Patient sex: M
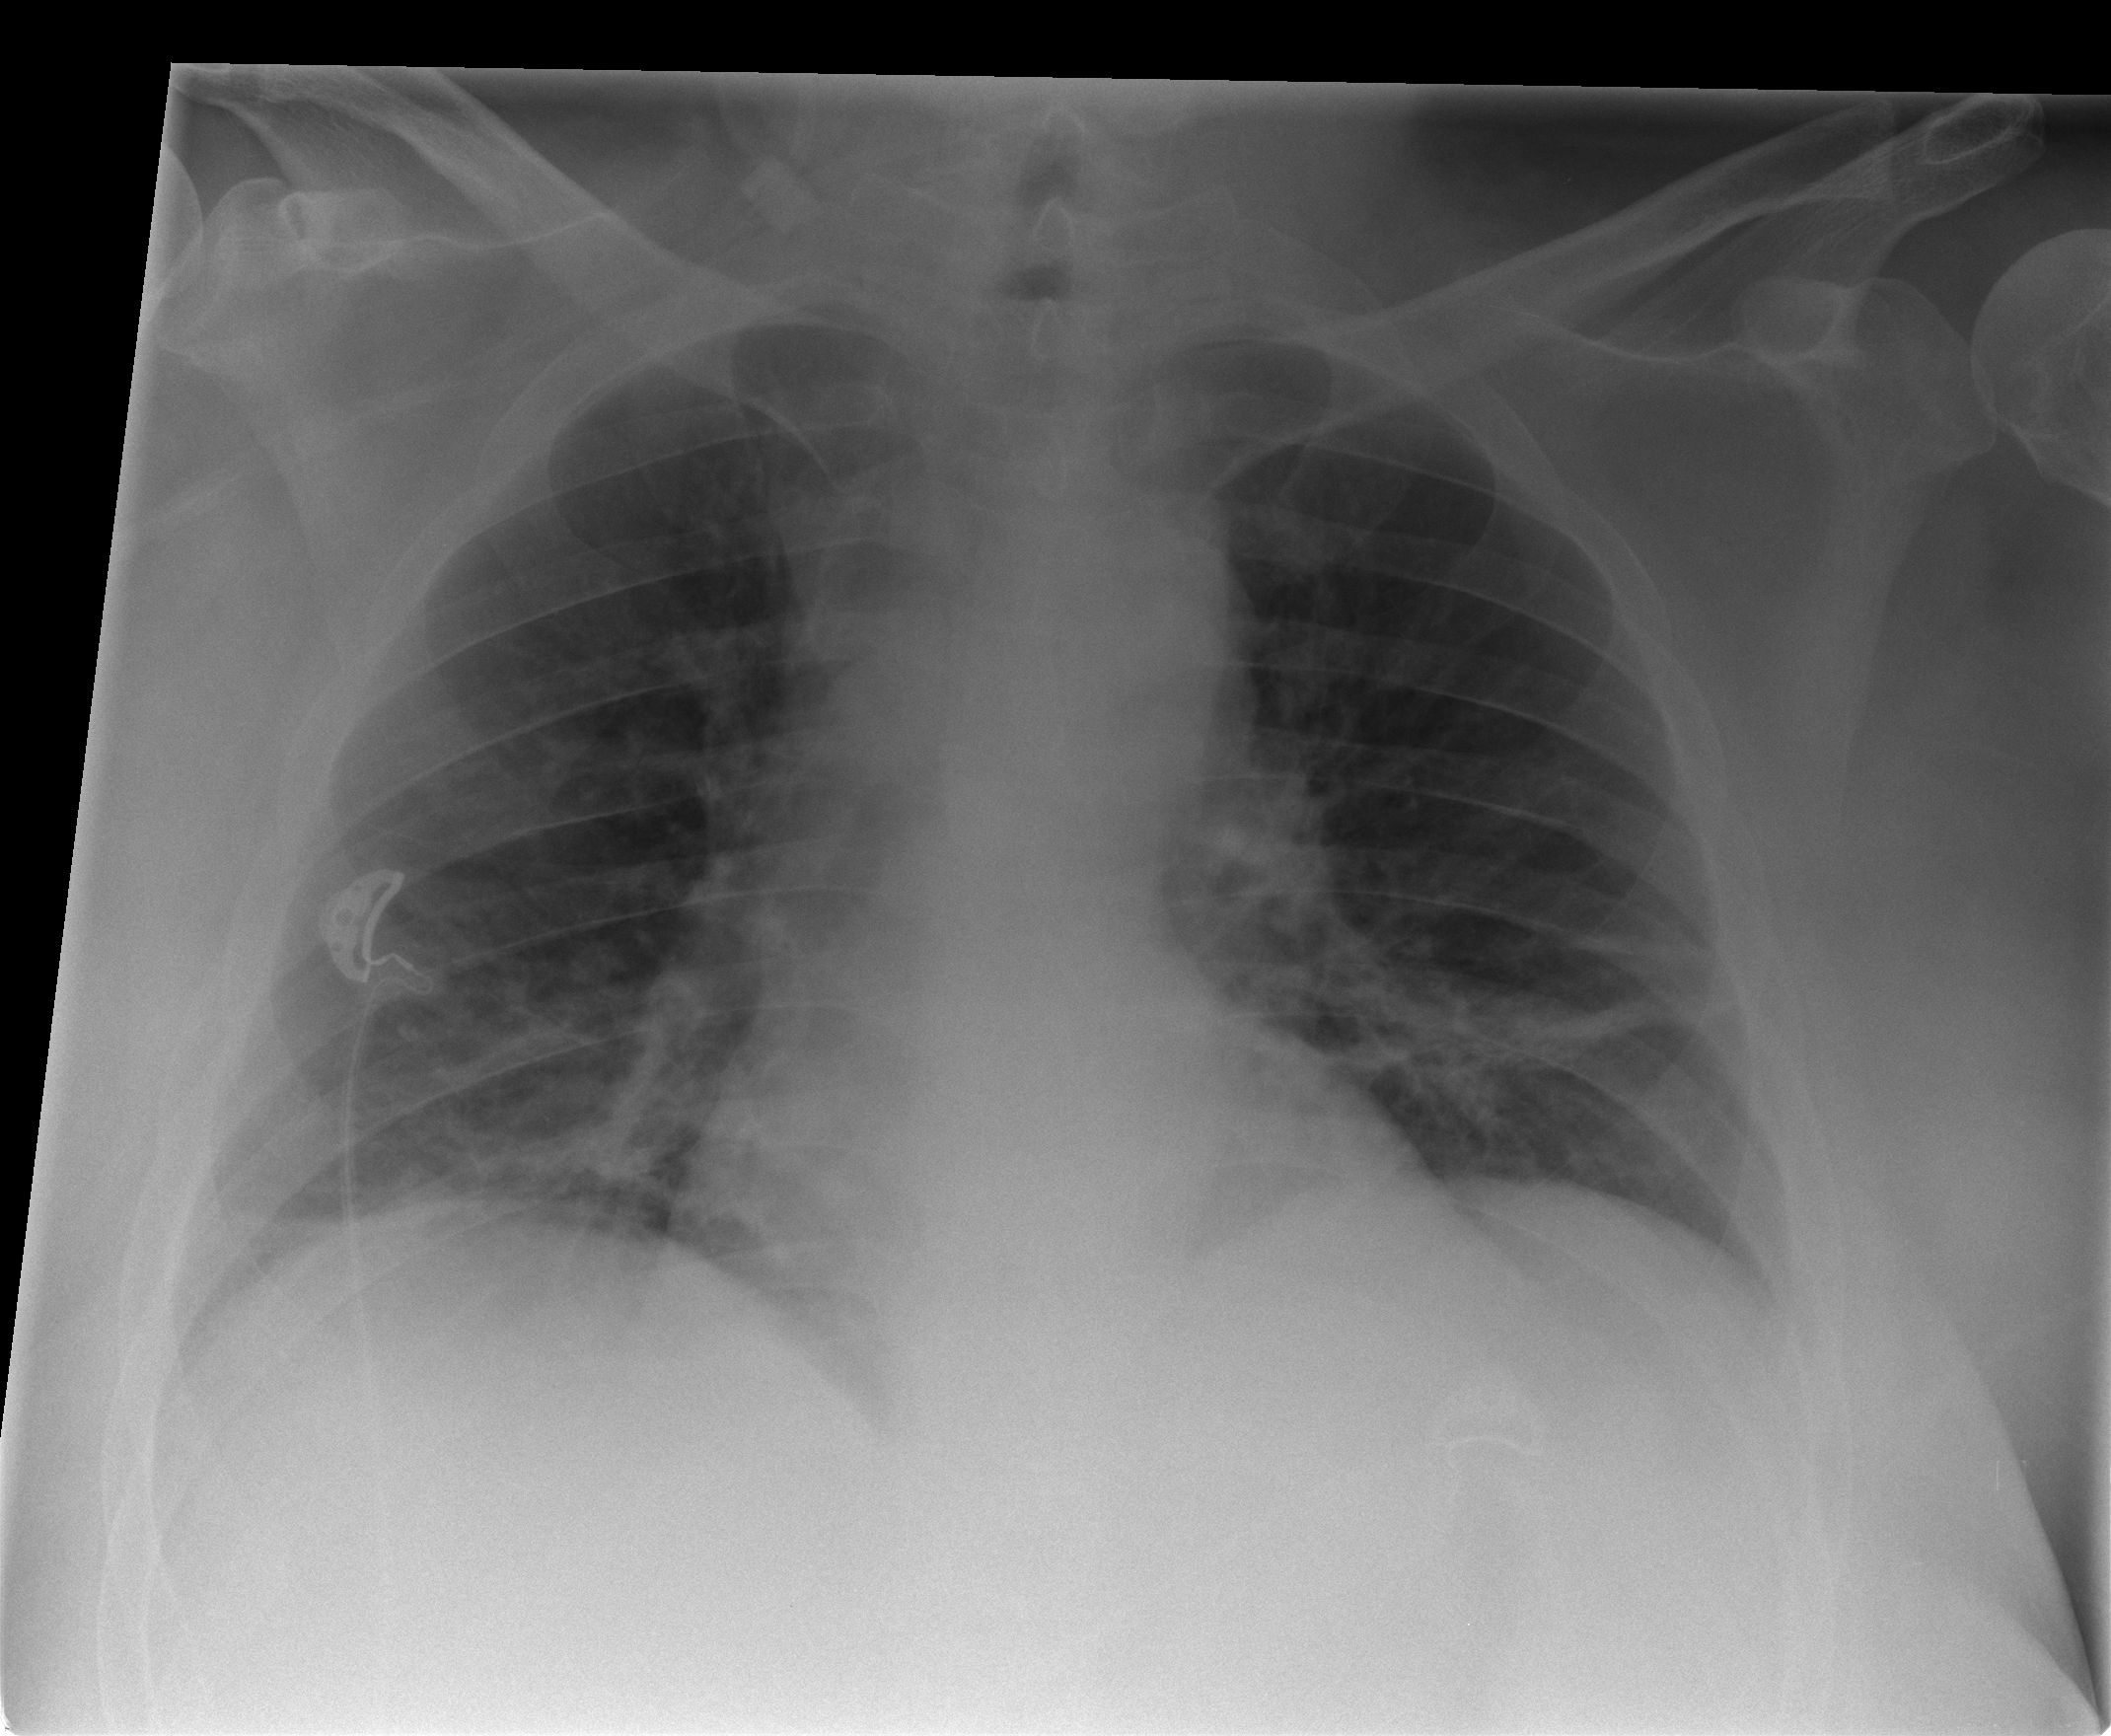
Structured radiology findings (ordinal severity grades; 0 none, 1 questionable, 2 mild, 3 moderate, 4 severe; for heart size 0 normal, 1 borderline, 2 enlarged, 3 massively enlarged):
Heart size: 0
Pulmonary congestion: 0
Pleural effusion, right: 0
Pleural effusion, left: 0
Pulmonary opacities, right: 0
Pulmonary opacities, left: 0
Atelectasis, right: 2
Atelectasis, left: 2